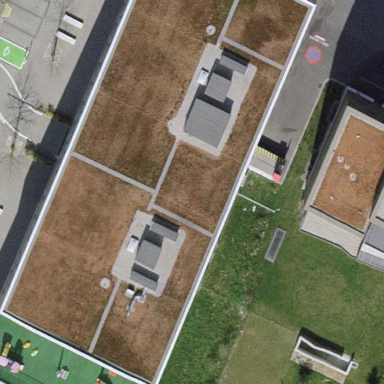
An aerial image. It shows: Flat-roofed retail building.